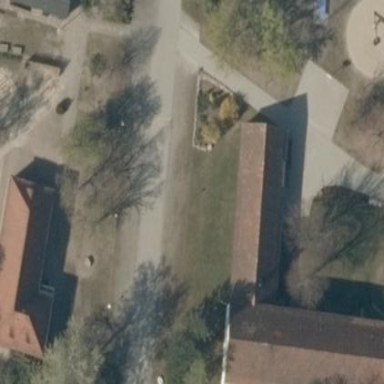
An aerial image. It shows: School.